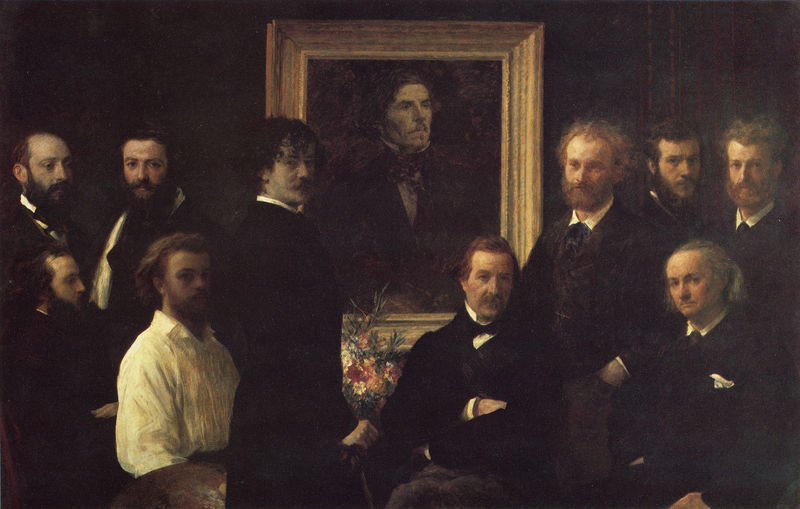
Titel: Hommage à Delacroix, Huldigung an Delacroix
Künstler: Henri Fantin-Latour
Standort: Paris
Institution: Musée du Louvre
Schlagwörter: dunkel, gemälde, gruppe, hand, mann, weiß, menschen, sitzen, blume, blumen, braun, frisur, hintergrund, köpfe, licht, männer, profil, schwarz, zimmer, ölbild, blick, blüten, rot, tuch, gesellschaft, herren, leute, malerei, versammlung, alt, anzug, anzüge, bart, bärte, gesichter, hemd, jacke, jung, profile, schnurrbart, wand, arme, blicke, kragen, rahmen, stehen, trauer, vollbart, bild, bildnis, gruppenbildnis, gruppenportrait, gruppenporträt, herr, hände, innenraum, krägen, portrait, porträt, gold, haare, sitzend, adel, familie, familienporträt, pflanze, en face, frontal, locken, stock, vase, adelige, lächeln, bilderrahmen, hemden, farbe, frack, salon, krawatte, ernst, maler, manet, strauss, wiess, fliege, gehrock, gesteck, blumenstrauss, courbet, gogh, münchen, porträts, künstler, leinwand, hallo, arzt, palette, gruppenbild, portraits, kotrast, verschränkt, halbprofil, männlich, portät, einstecktuch, bazille, ehre, generationen, naturalistisch, kongress, männder, bild im bild, erinnerung, weisss, quadrat, graf, verein, delacroix, andenken, zentriert, zehn, menschne, künstlergruppe, weisses hemd, gemeinschaft, marees, honoratioren, stammbaum, konferenz, eugene, krawatten, hommage, ode, gemäldew, frankfreich, bildrrahmen, fantin-latour, freundschaftsbild, gruppenpoträt, musee orsay, zehn männer, frontalansichten, einstecktücher